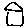
Label: house